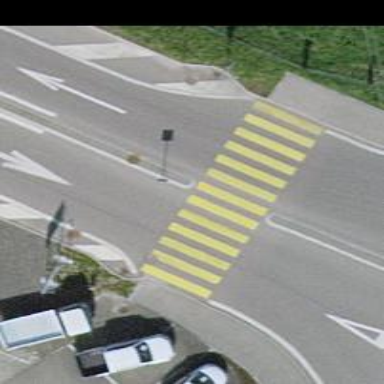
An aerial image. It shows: Uncontrolled zebra crossing on the road.